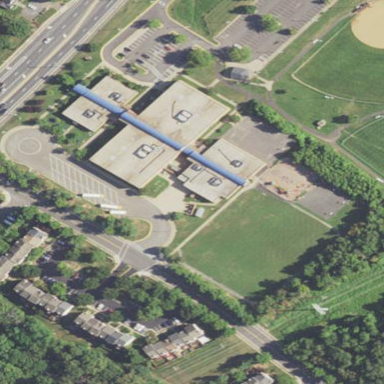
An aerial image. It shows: School.